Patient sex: M
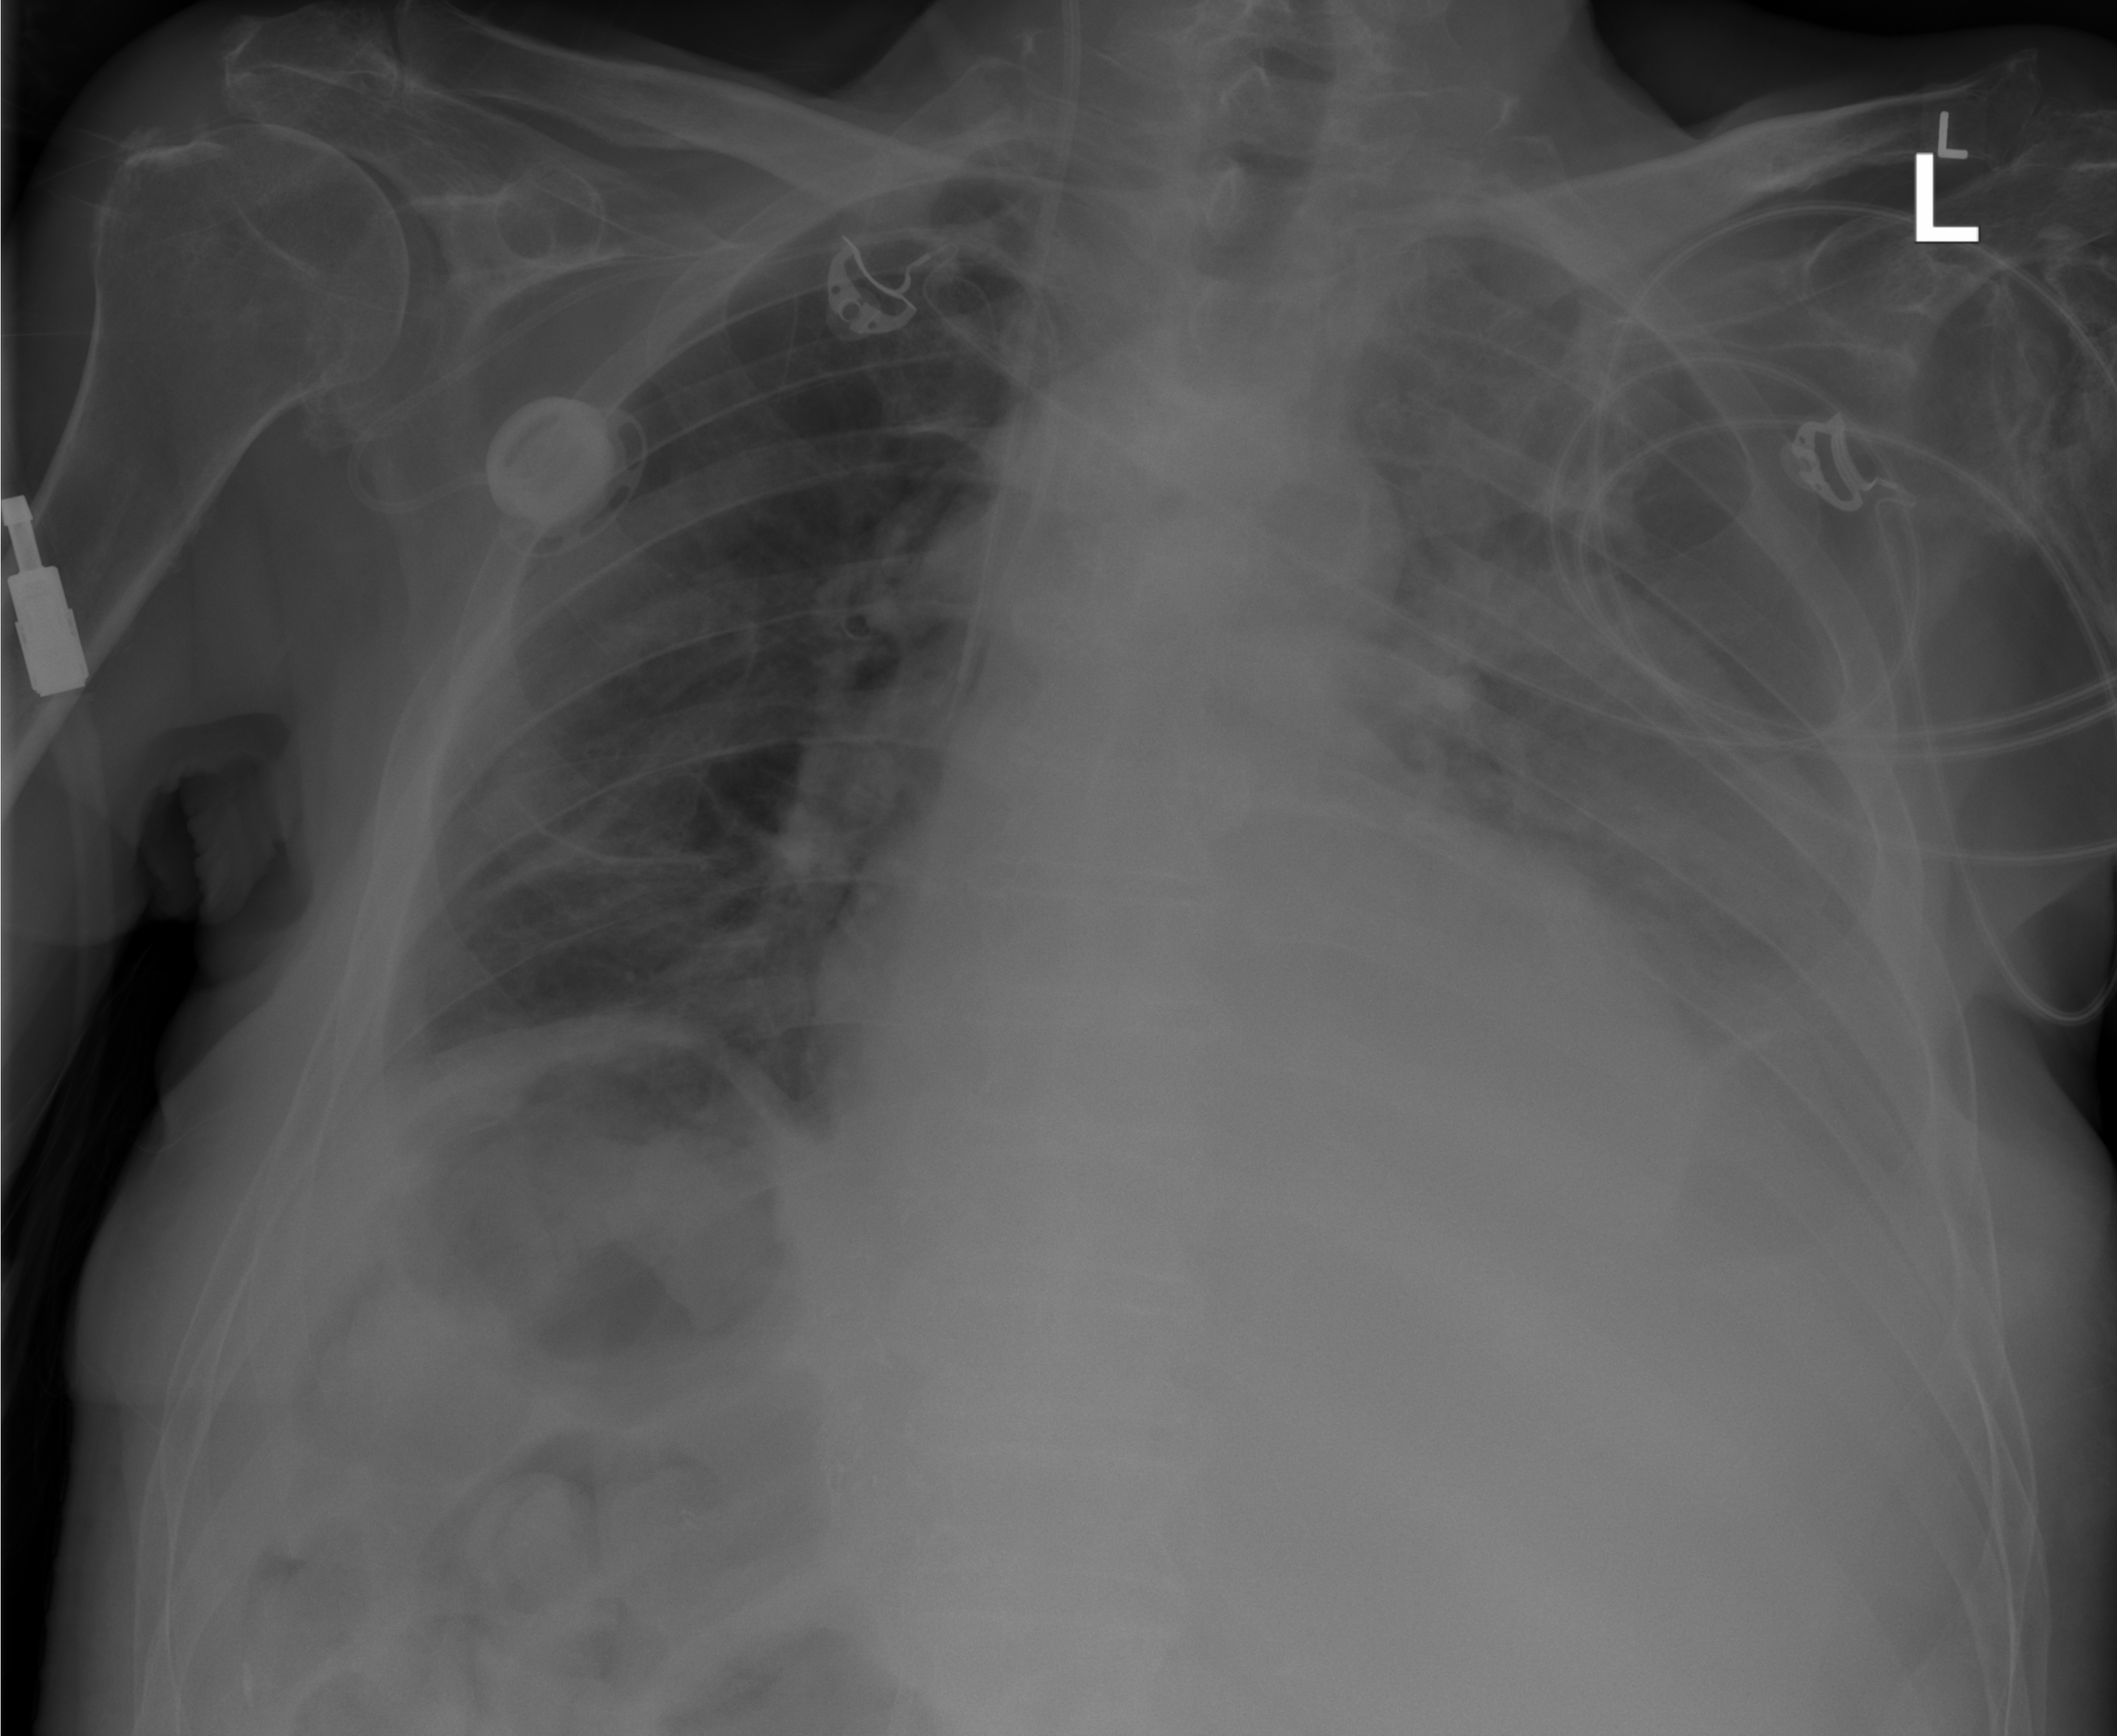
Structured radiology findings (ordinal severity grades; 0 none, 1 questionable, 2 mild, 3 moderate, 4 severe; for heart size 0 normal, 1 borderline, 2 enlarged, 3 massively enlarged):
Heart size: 1
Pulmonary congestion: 0
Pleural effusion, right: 1
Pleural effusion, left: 3
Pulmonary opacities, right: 0
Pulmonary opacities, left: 0
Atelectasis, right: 2
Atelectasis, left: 3